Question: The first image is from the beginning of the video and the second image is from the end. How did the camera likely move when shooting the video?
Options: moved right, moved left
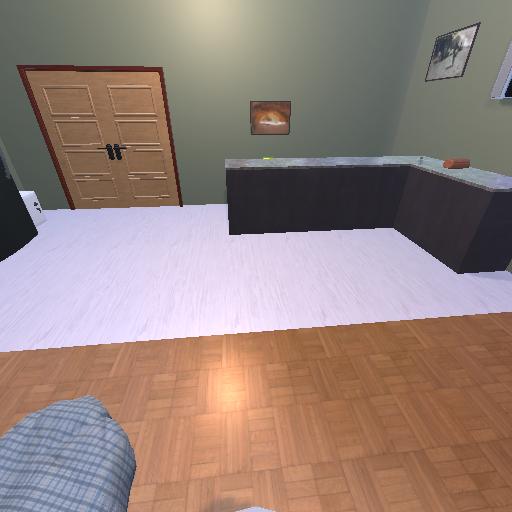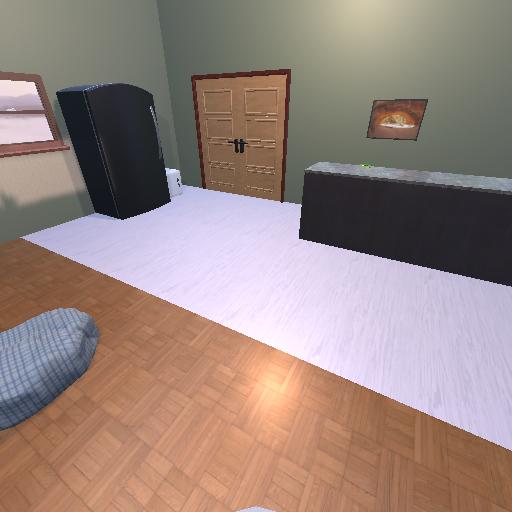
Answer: moved right